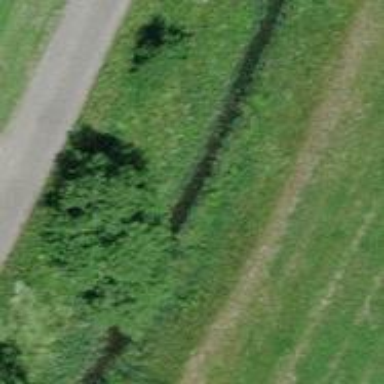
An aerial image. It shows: Ditch in the surroundings.